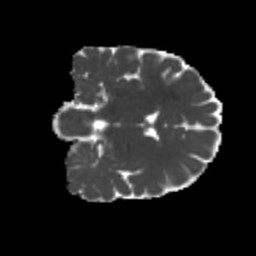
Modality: MD
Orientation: coronal
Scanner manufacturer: siemens
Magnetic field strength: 3 T
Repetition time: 4 s
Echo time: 0.0594 s